Question: I want to arrange components as shown in image. I can do this by using gridbaglayout but I want to do this using borderlayout. I tried it but could not achieve what I wanted. so please guide me here.
The black rectangles here are components like JPanel, Button etc.

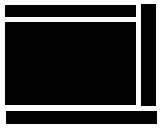
Answer: If you want to do it only with BorderLayout, you need to use 2 BorderLayout. If you cannot use 2 layouts, then you are stuck with GridBagLayout.
This is a demonstration of what I am telling:
'''
import java.awt.BorderLayout;
import javax.swing.JButton;
import javax.swing.JFrame;
import javax.swing.JPanel;
import javax.swing.SwingUtilities;
public class Test {
protected void initUI() {
JFrame frame = new JFrame("test");
frame.setDefaultCloseOperation(JFrame.EXIT_ON_CLOSE);
JPanel panel = new JPanel(new BorderLayout());
JPanel panel2 = new JPanel(new BorderLayout());
panel2.add(new JButton("NORTH"), BorderLayout.NORTH);
panel2.add(new JButton("CENTER"));
panel.add(panel2);
panel.add(new JButton("SOUTH"), BorderLayout.SOUTH);
panel.add(new JButton("EAST"), BorderLayout.EAST);
frame.add(panel);
frame.pack();
frame.setVisible(true);
}
public static void main(String[] args) {
SwingUtilities.invokeLater(new Runnable() {
@Override
public void run() {
new Test().initUI();
}
});
}
}
'''